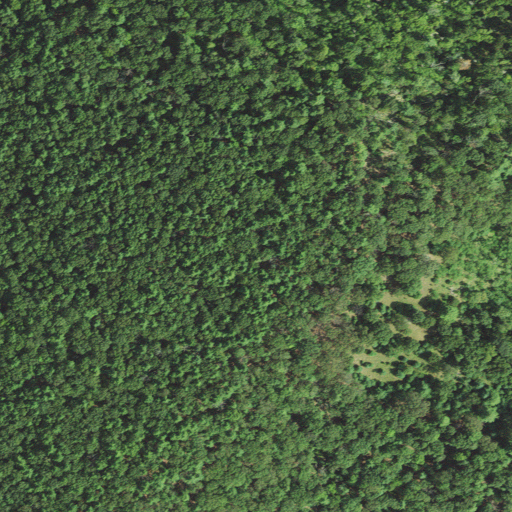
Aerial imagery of mountain in West Virginia named Simpson Knob containing mixed forest, deciduous forest, and evergreen forest